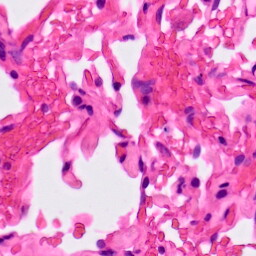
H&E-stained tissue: Lung